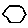
Label: hexagon